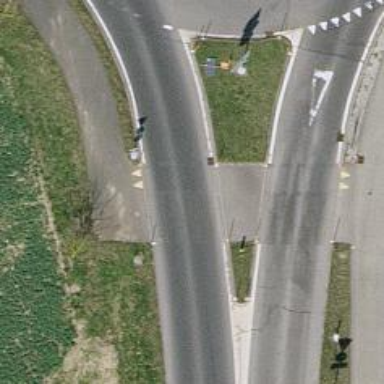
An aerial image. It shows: Unmarked crossing with pedestrian island.